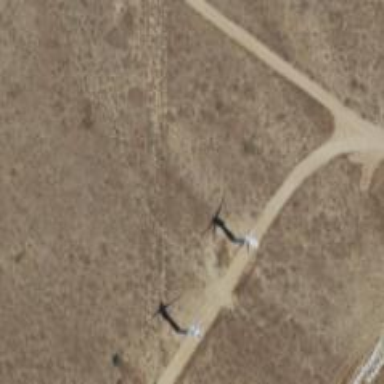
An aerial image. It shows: Wind power generator employing wind turbines.